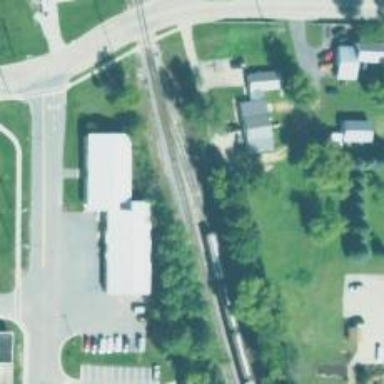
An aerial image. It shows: Railway siding with rails.